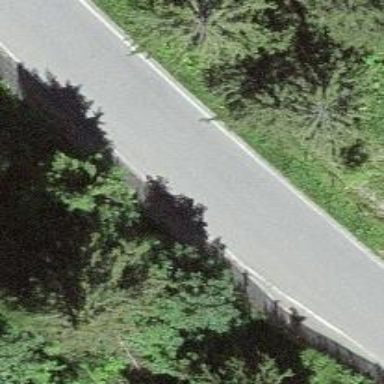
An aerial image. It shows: Passing place on the road.